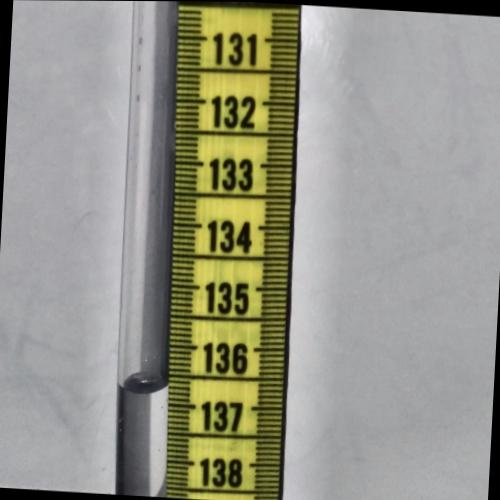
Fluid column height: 136.7 cm